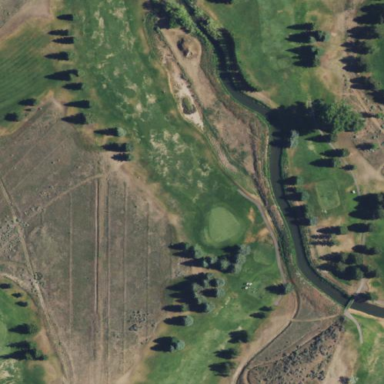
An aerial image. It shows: Rough area in golf course.